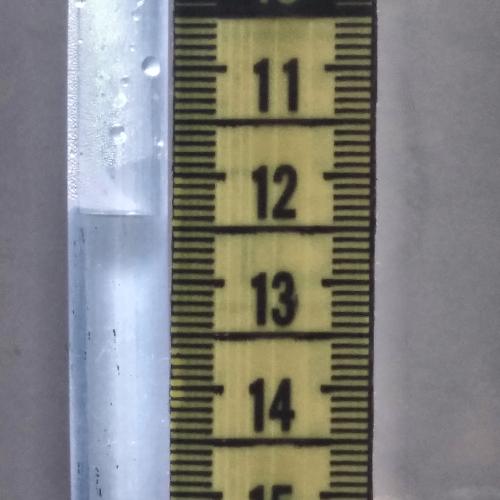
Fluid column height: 12.4 cm